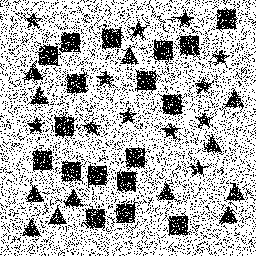
Squares: 18
Triangles: 12
Stars: 12
Total shapes: 42